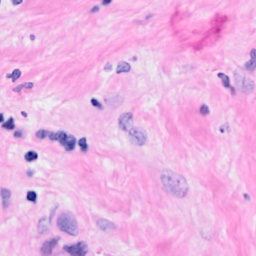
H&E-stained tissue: Breast